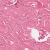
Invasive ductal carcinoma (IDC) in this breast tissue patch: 0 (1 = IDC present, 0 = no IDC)